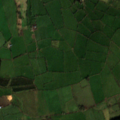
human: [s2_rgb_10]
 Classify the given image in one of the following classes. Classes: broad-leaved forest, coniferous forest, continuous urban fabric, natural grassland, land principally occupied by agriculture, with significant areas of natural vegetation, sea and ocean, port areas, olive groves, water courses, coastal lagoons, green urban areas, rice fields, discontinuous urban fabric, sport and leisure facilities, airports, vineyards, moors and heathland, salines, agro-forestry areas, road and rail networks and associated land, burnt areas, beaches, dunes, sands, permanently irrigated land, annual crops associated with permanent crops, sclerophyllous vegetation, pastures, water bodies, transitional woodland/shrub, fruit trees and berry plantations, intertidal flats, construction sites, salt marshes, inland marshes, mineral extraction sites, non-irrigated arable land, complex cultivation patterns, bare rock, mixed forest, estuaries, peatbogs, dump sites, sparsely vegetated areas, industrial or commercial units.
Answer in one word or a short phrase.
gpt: pastures, coniferous forest, transitional woodland/shrub